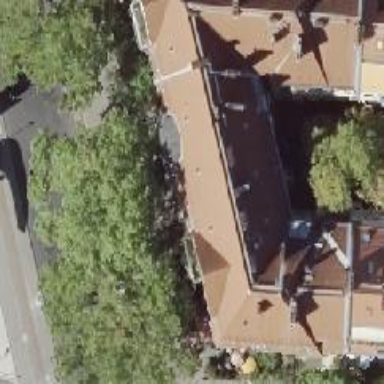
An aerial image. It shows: Restaurant.